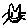
Label: cat